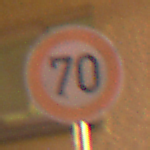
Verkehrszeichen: Geschwindigkeit70
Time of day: Night
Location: Outdoor (Urban)
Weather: Clear
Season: NotSpecified
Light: Artificial